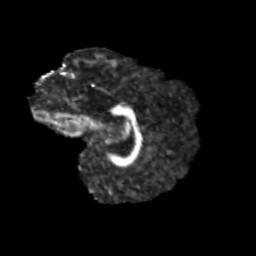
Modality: FA
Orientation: sagittal
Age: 12
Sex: female
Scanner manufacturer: siemens
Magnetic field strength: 3 T
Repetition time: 3.8 s
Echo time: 0.07 s